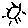
Label: sun